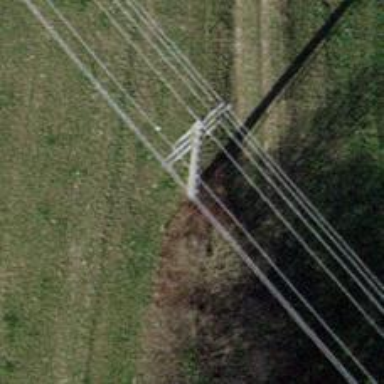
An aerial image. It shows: Power line is depicted.